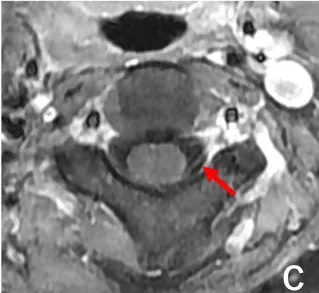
Magnetic resonance imaging (MRI) of cervical to thoracic spinal cord. (C) Axial gadolinium contrast MRI showing active radiculopathy of the left side (arrow).
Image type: radiology (mri)